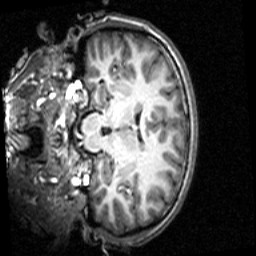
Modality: T1w
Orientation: coronal
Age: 19
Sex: female